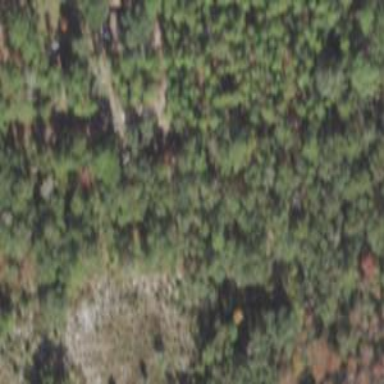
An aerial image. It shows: Mixed woodland with various types of leaves.